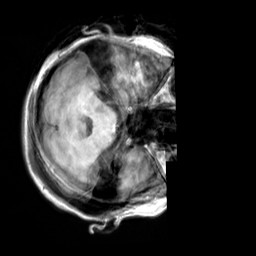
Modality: T1w
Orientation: axial
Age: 28
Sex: female
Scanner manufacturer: siemens
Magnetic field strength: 3 T
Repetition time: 2.3 s
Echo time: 0.00303 s